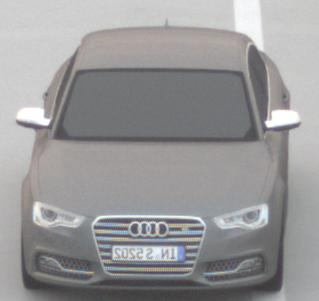
Make: Audi
Model: S5
Detailed model: F5
Model produced from: 2016
Model produced until: 2019
Doors: 2
Color: gray
Road condition: dry road
Daytime: sunrise or sunset
Contrast: low contrast